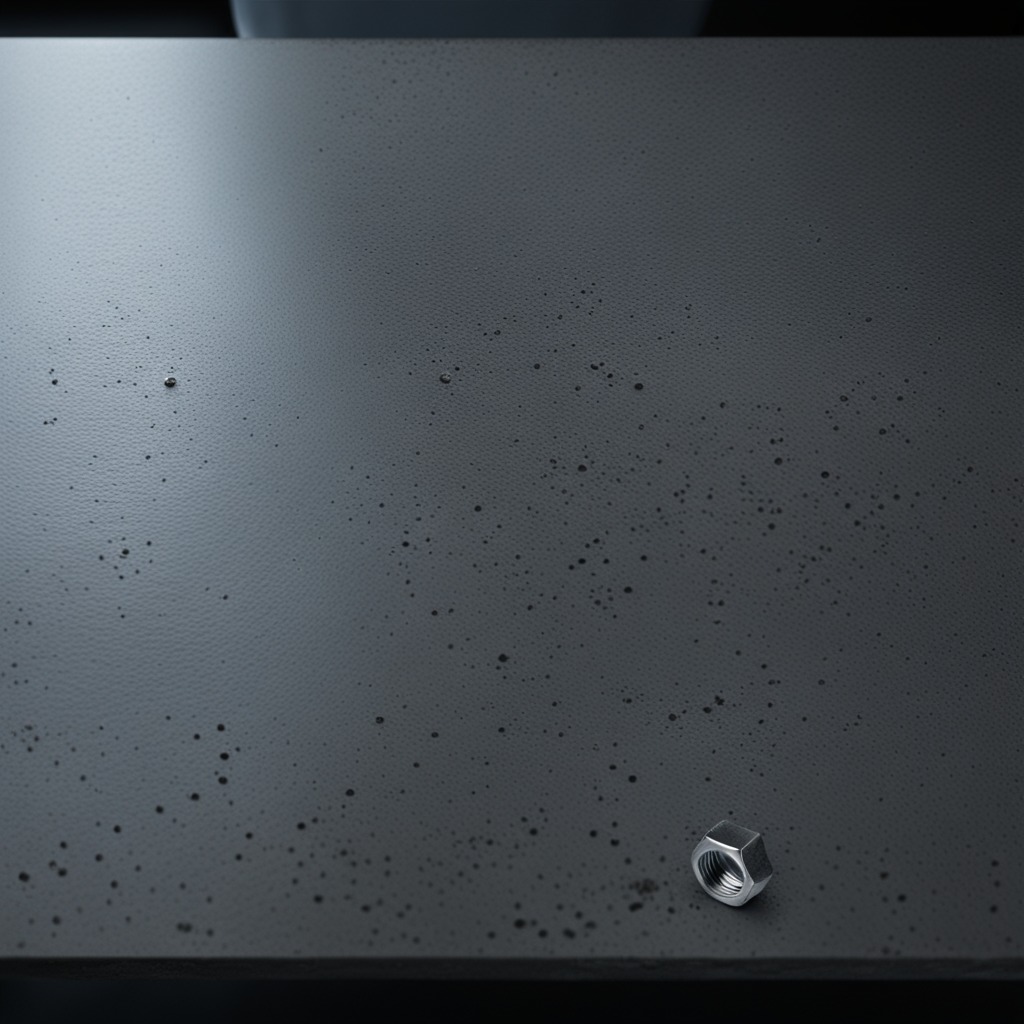
A metal nut is lying on the granite table.